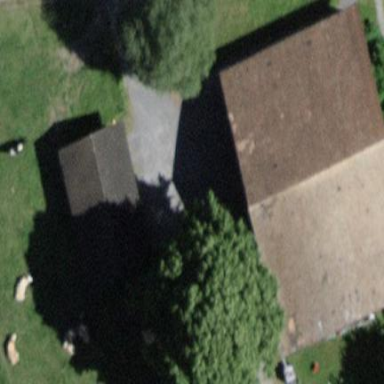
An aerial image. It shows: Farm building.